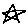
Label: star